Interaction volume radius: 10 \u00c5
Interaction volume height: 20 \u00c5
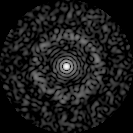
Disorder parameter: 0.8573